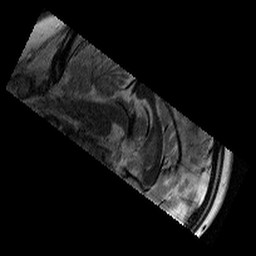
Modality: T2w
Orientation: sagittal
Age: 10
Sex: female
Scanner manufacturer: siemens
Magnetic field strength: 3 T
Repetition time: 9.23 s
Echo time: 0.067 s